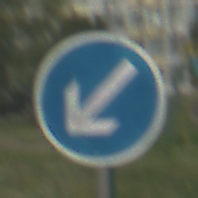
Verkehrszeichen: VorgeschriebeneVorbeifahrtLinks
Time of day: MorningAfternoon
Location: Outdoor (Suburban)
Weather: PartlyCloudy
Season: NotSpecified
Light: Natural